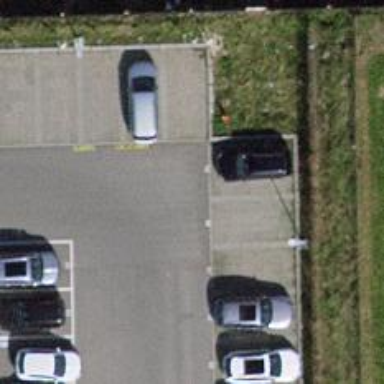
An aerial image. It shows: Road serving as parking aisle.